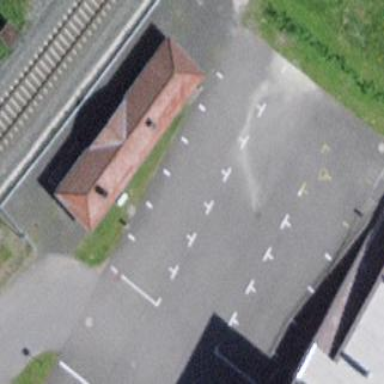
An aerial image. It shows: Train station building.